Interaction volume radius: 5 \u00c5
Interaction volume height: 10 \u00c5
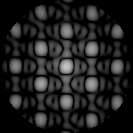
Disorder parameter: 0.09045